Field crop: tomato
Growth stage: 1
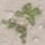
Species: portulaca